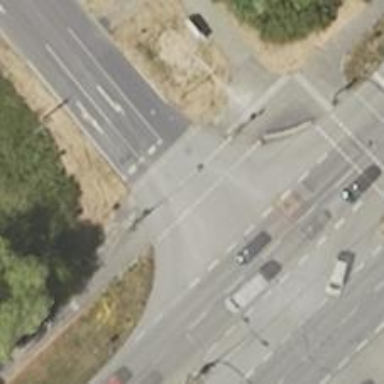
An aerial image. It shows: Road with traffic signals at crossing.